Question: I'm trying to add quotation marks using only CSS. This works, but I'd like to lower the quotation marks with respect to the content inside them. This is how it currently looks:

The HTML:
'''
<p id="quote">This is a quotation.</p>
'''
The CSS:
'''
#quote {
}
#quote:before {
content: "C";
font-family: Garamond, Palatino, Roman, "Times New Roman", serif;
font-size: 36pt;
}
#quote:after {
content: "D";
font-family: Garamond, Palatino, Roman, "Times New Roman", serif;
font-size: 36pt;
}
'''
And a <URL>.
I've tried adding a top margin to '#quote:before' and '#quote:after' but this seems to apply to the text between the quotes too (even if I specifically add a zero or negative top margin to that). I've also tried padding and making the various elements inline blocks.
Is there a way to move just the quotes down using CSS? I'd rather avoid changing the HTML structure or adding images, and I feel this ought to be possible.
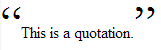
Answer: Try adding:
'''
position: relative;
top: 19px;
'''
to '#quote:before' and '#quote:after'.
I also added some padding to both quotes...
JSFiddle: <URL>